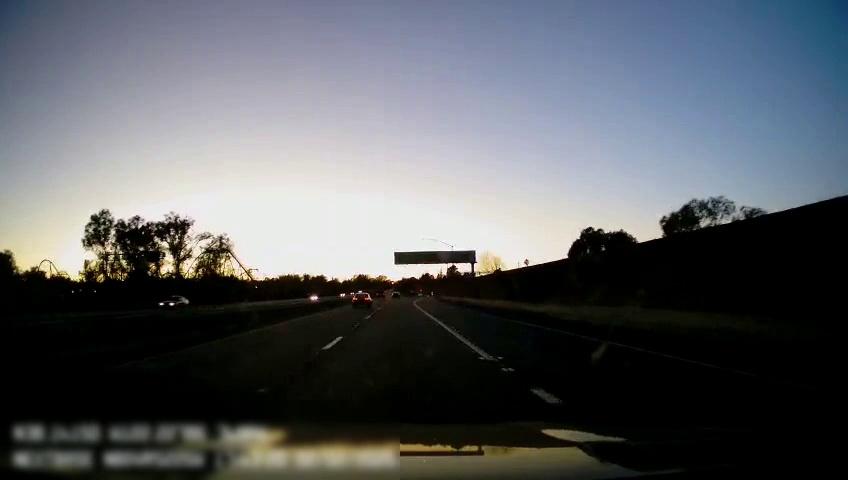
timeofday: Dusk/Dawn/Twilight
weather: Sunny
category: Drivable Space
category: Vehicles | Car
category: Vehicles | Car
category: Vehicles | Car
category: Lanes | Alternate Lane
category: Lanes | Alternate Lane
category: Lanes | Alternate Lane
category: Lanes | Alternate Lane
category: Traffic | Signs